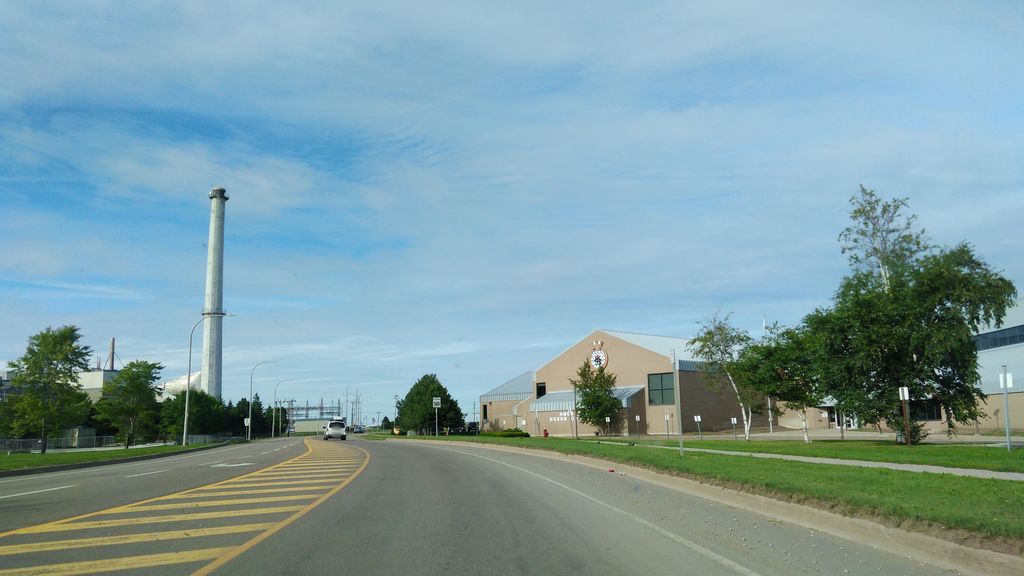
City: charlottetown